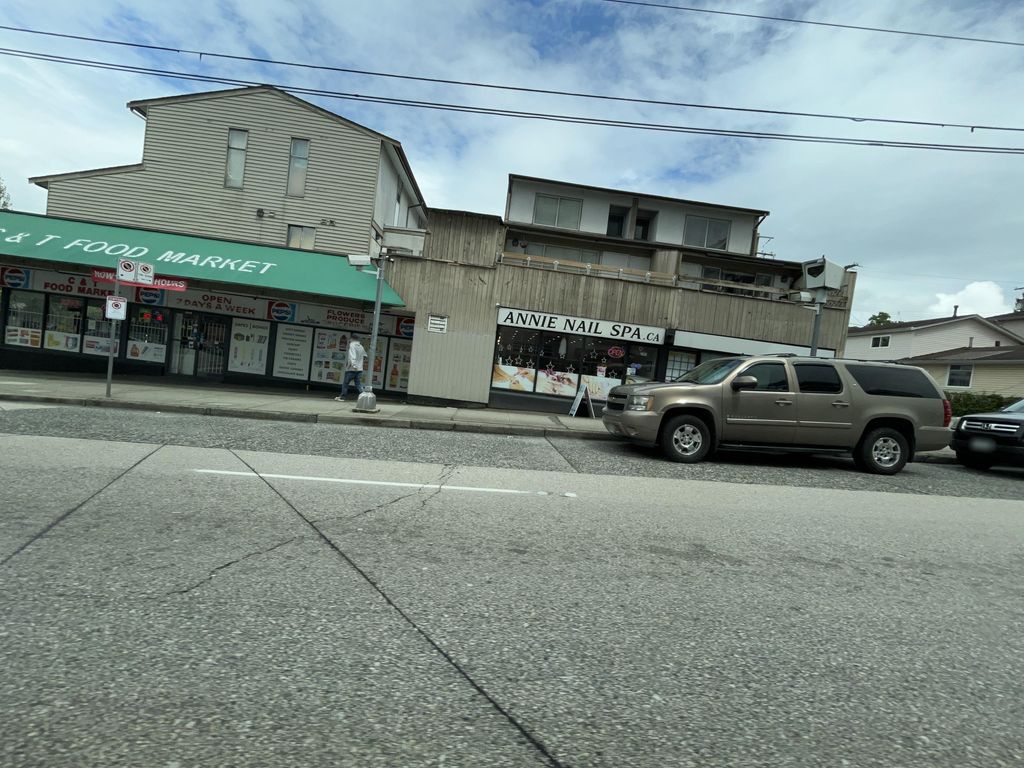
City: vancouver